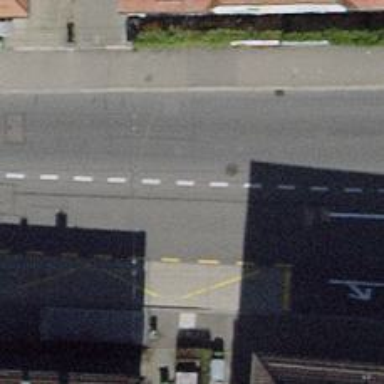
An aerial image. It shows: Bus stop for trolleybuses with designated stop position.